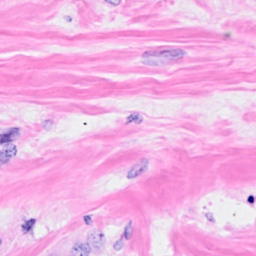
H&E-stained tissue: Breast